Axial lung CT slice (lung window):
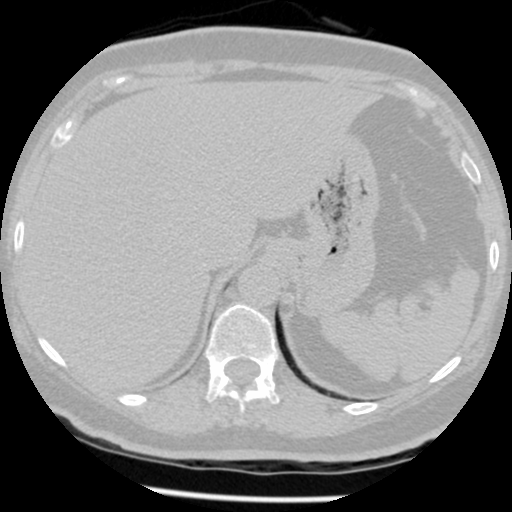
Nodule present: no